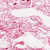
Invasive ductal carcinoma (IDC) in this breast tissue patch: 0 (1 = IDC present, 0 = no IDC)